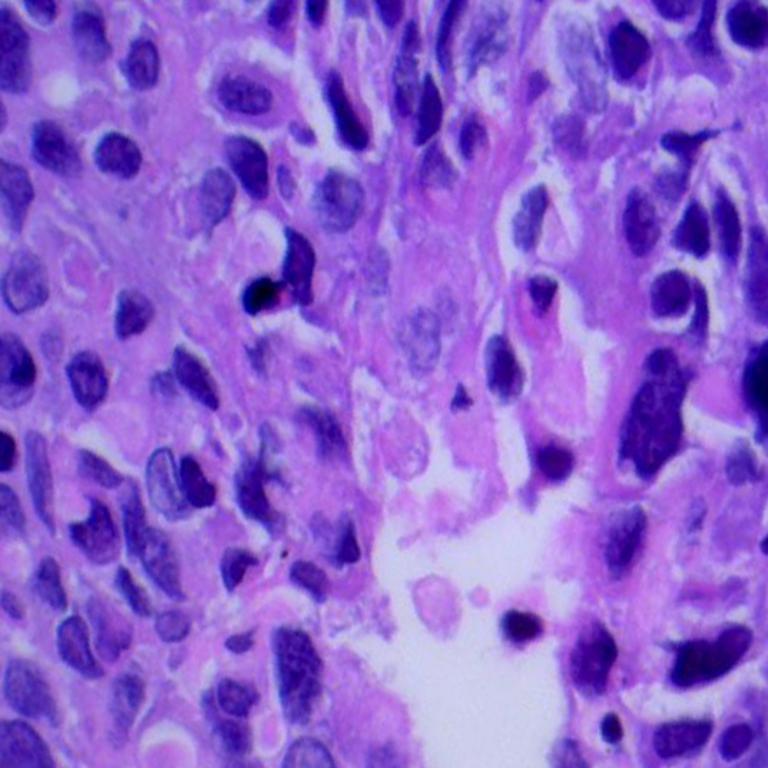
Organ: lung
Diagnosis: squamous carcinomas